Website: macys
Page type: billing-address
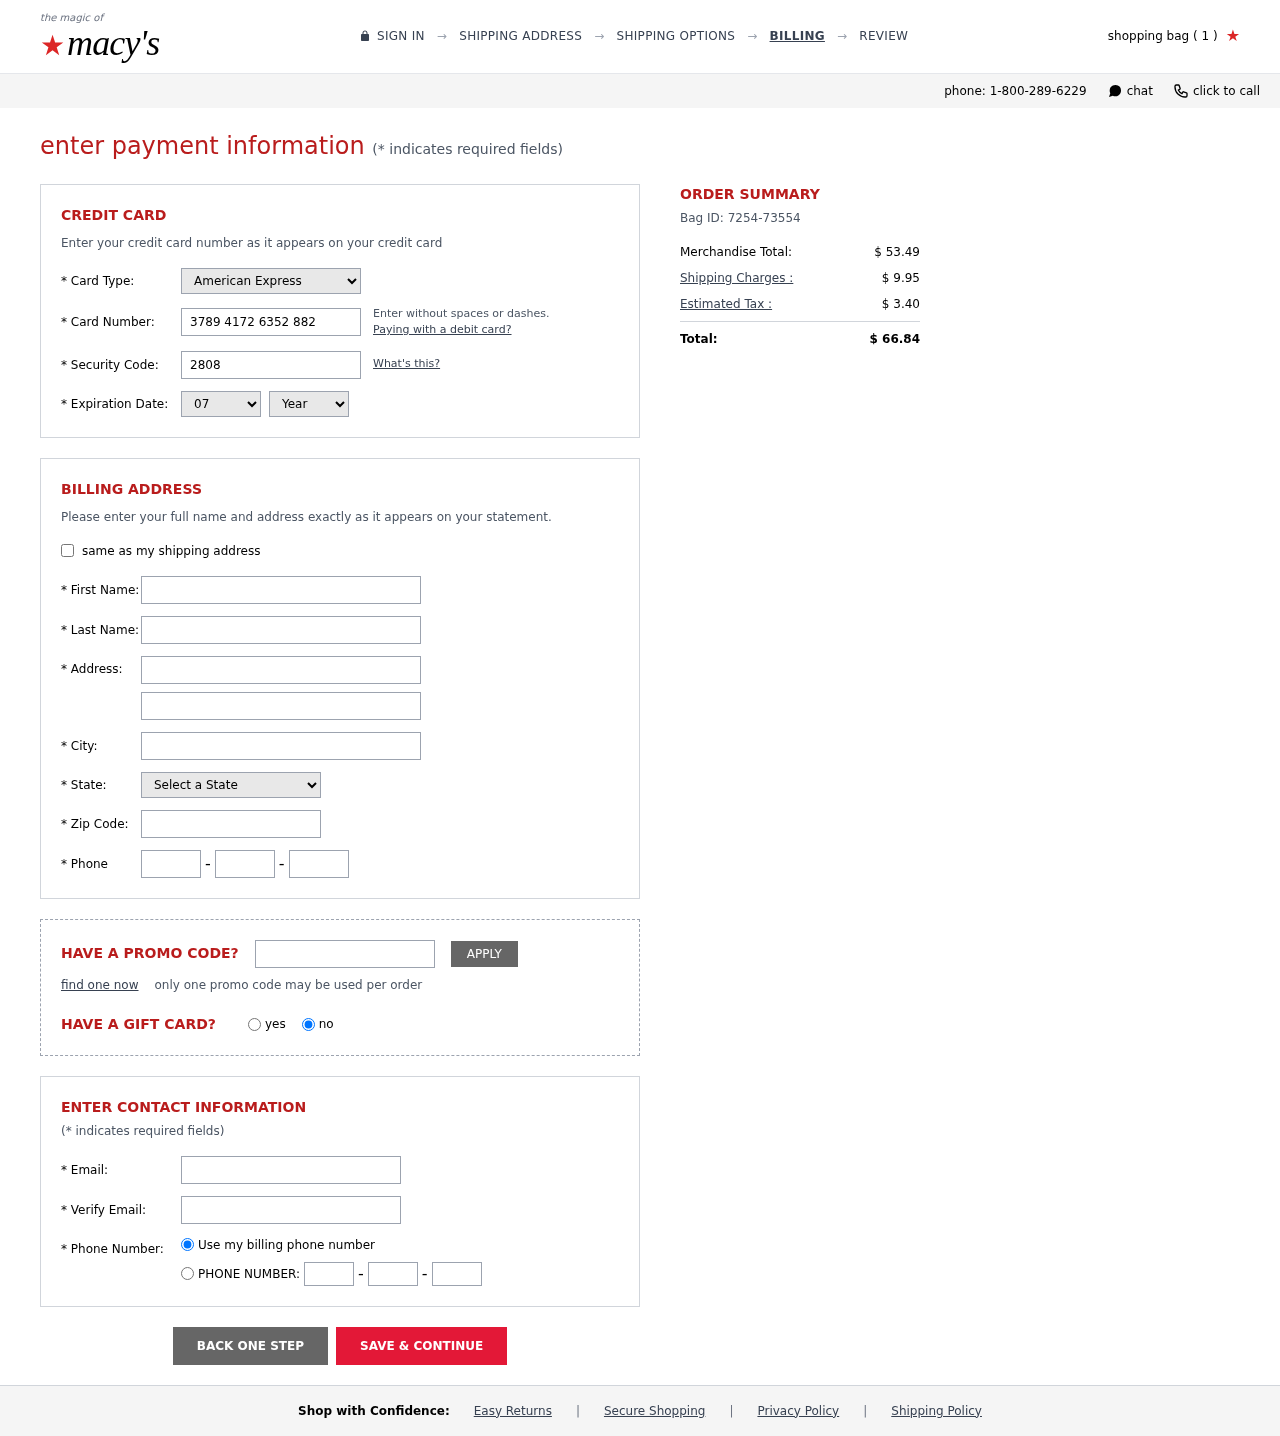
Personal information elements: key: PII_CARD_CVV
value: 2808
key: PII_CARD_EXPIRY_MONTH
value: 07
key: PII_CARD_EXPIRY_YEAR
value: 26
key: PII_CARD_NUMBER
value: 3789 4172 6352 882
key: PII_CARD_TYPE
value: American Express
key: PII_CITY
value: Frankstad
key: PII_EMAIL
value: carmen.gibbs@hotmail.com
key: PII_FIRSTNAME
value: Carmen
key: PII_LASTNAME
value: Gibbs
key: PII_PHONE_AREA
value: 654
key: PII_PHONE_PREFIX
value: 415
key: PII_PHONE_SUFFIX
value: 7239
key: PII_POSTCODE
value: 20749
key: PII_STATE_ABBR
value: CA
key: PII_STREET
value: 9880 Stephen Dam Apt. 993
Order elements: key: ORDER_NUM_ITEMS
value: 1
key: ORDER_ID
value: Bag ID: 7254-73554
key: ORDER_SUBTOTAL
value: $ 53.49
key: ORDER_SHIPPING_COST
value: $ 9.95
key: ORDER_TAX
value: $ 3.40
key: ORDER_TOTAL
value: $ 66.84